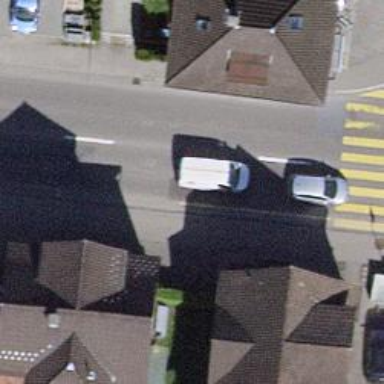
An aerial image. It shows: Bus stop with platform for public transport.